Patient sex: M
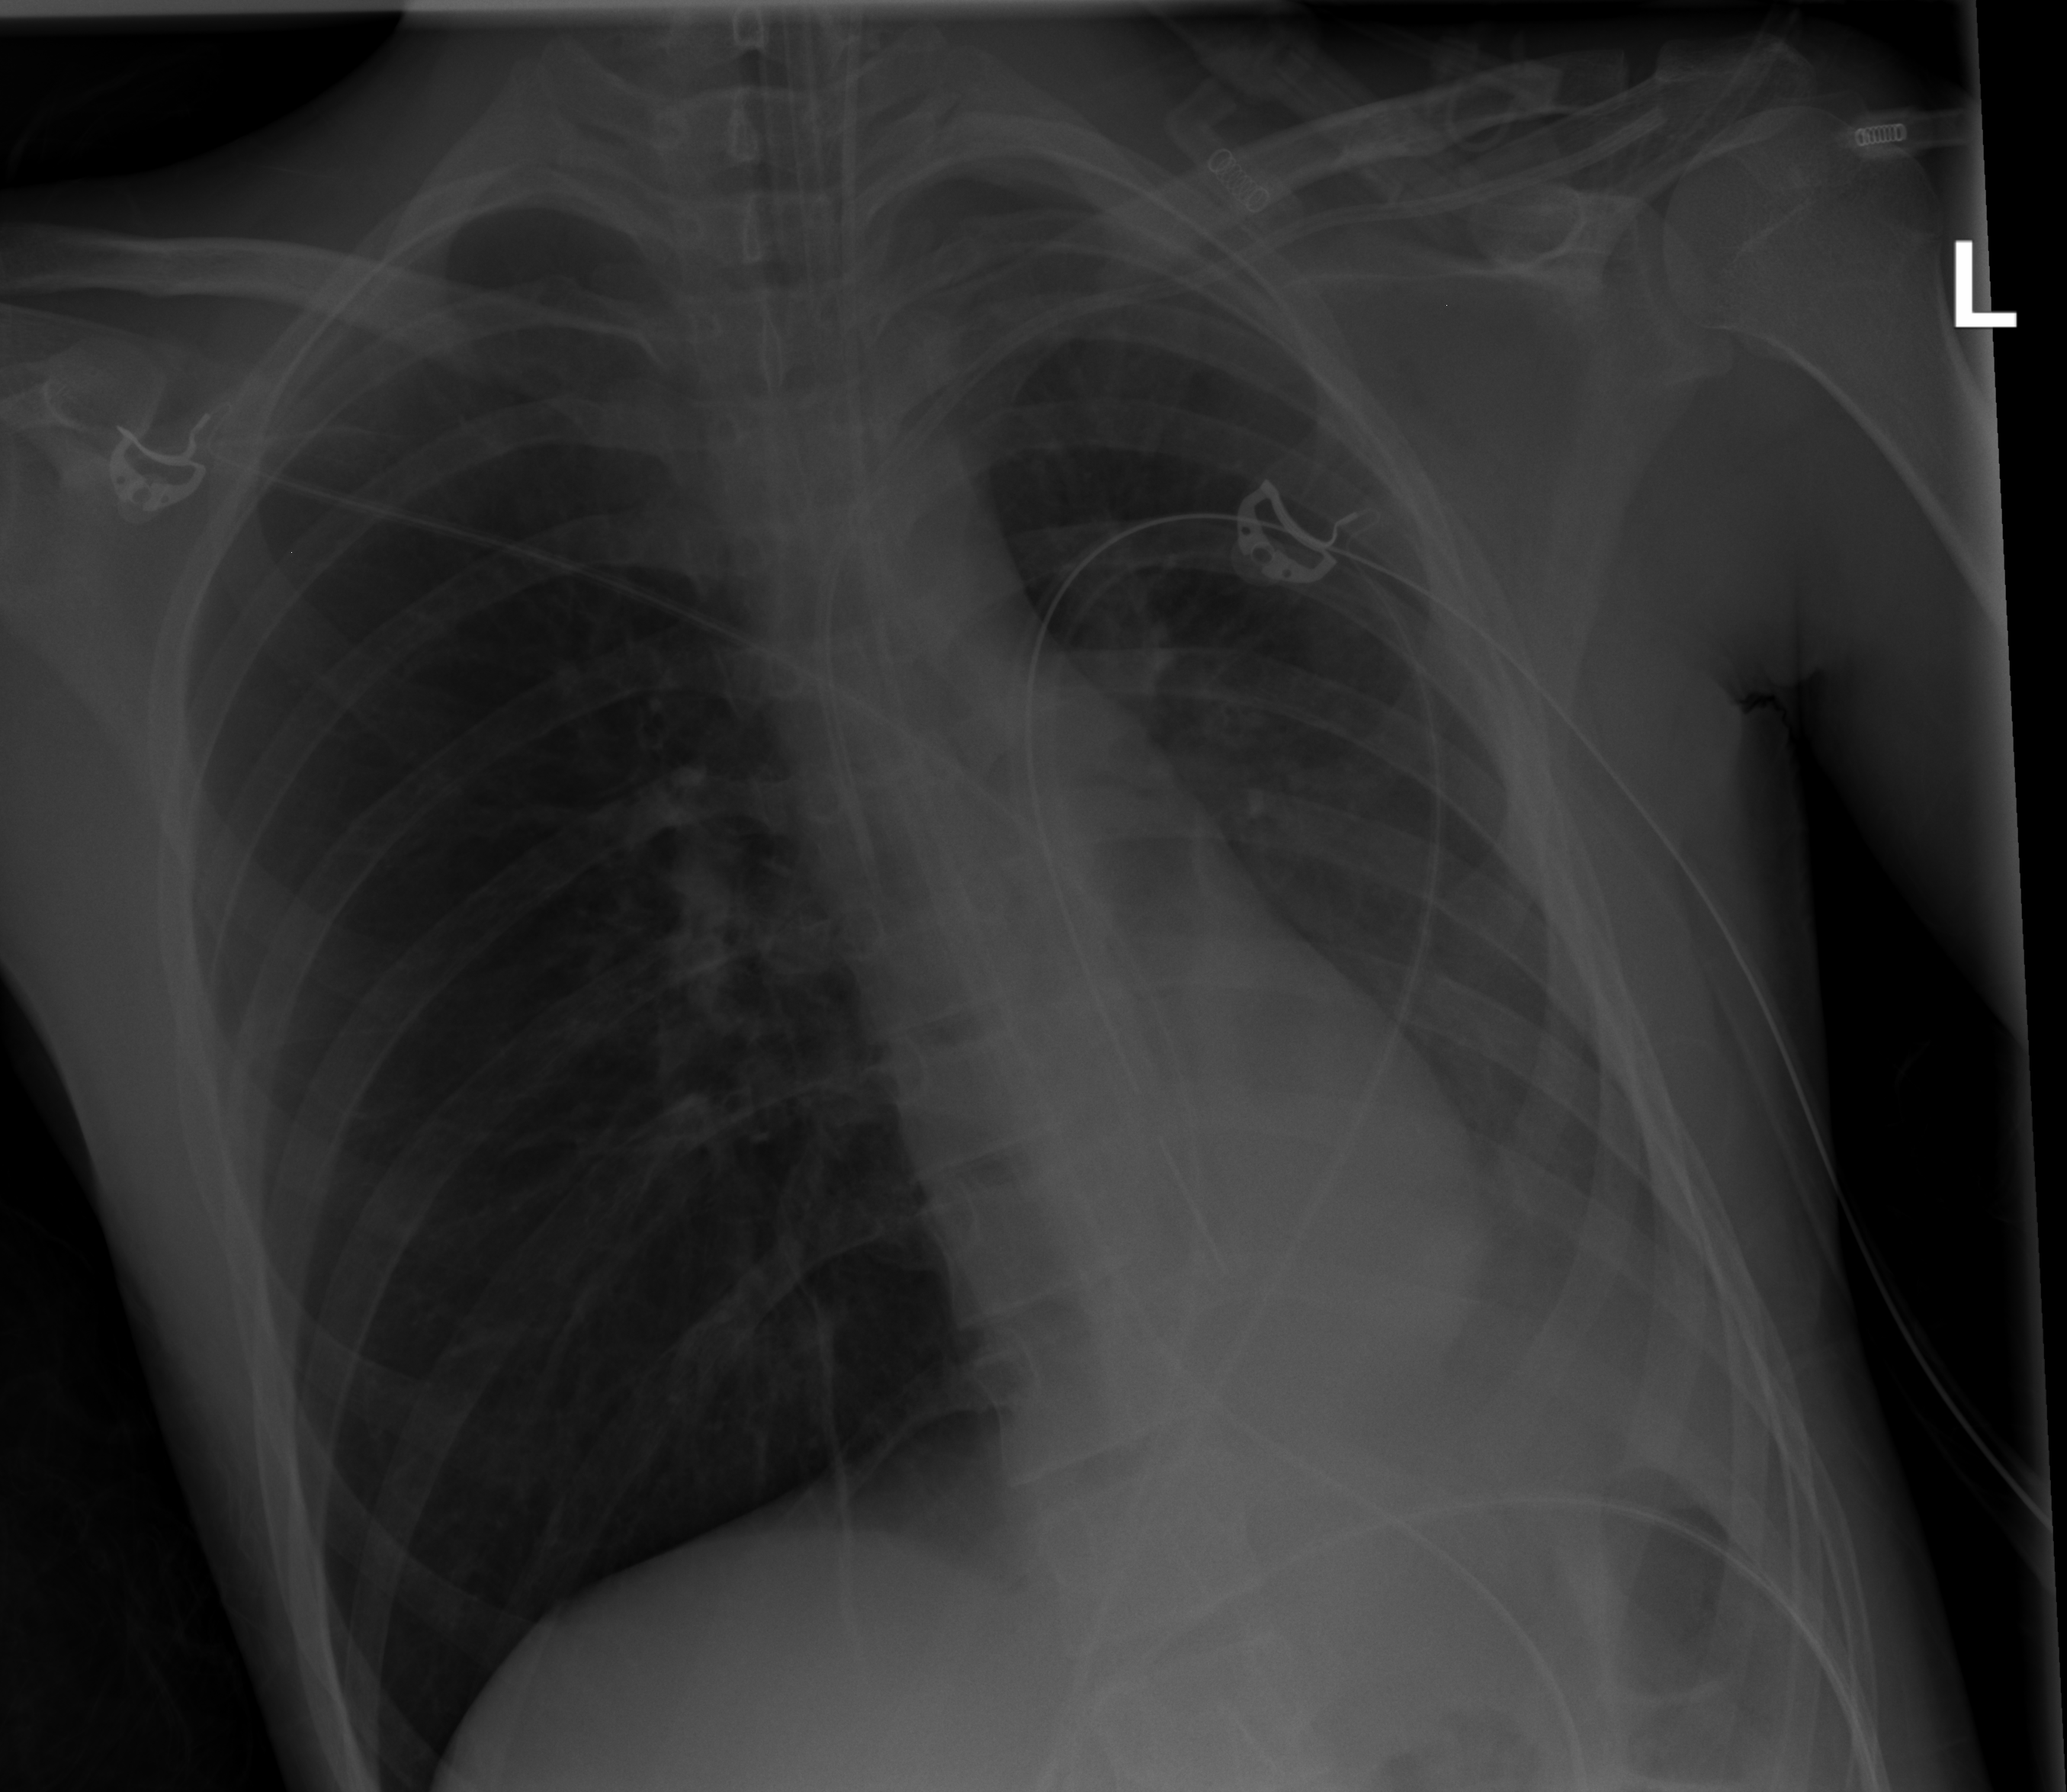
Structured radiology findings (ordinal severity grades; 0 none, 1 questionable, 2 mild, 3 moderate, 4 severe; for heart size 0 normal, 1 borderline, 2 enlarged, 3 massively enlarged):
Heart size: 0
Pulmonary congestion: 0
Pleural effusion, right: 0
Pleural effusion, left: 2
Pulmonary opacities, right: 0
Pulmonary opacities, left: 2
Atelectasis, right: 0
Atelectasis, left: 4